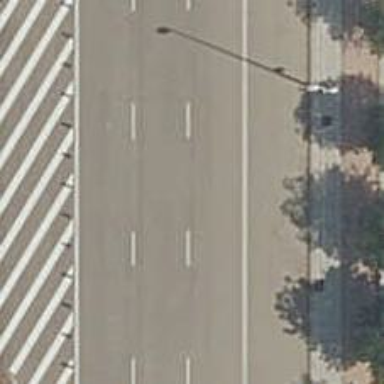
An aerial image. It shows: Residential road with asphalt surface. There is bus lane on the right side.